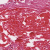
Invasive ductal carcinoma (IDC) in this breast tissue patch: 0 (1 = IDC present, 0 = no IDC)